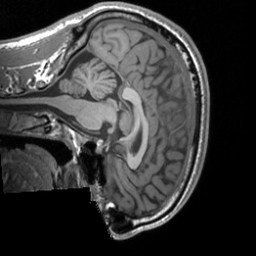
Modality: T1w
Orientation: sagittal
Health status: healthy
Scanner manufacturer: siemens
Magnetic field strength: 3 T
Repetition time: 1.9 s
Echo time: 0.00226 s